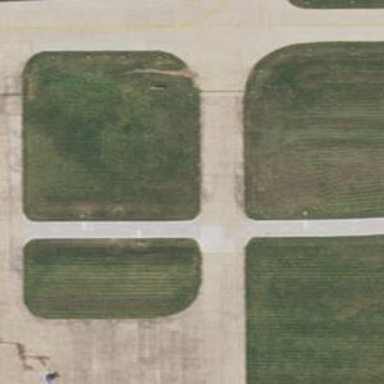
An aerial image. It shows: View of taxiway at the airport.